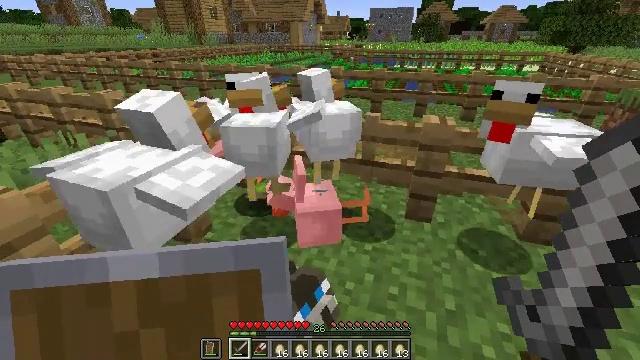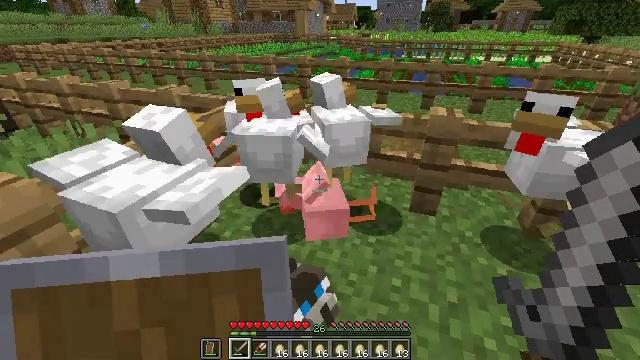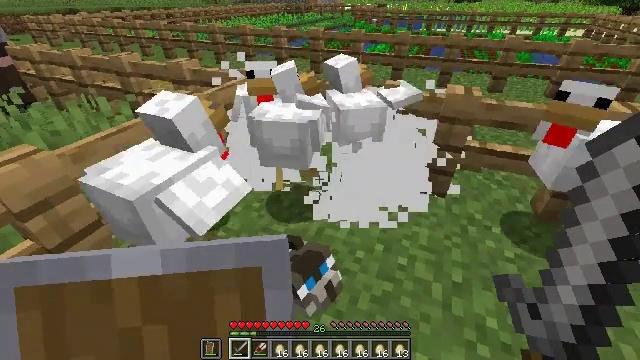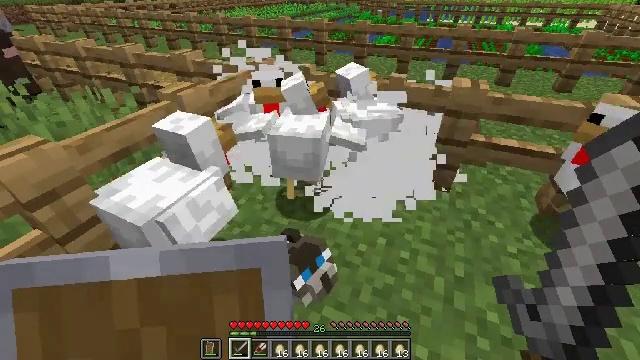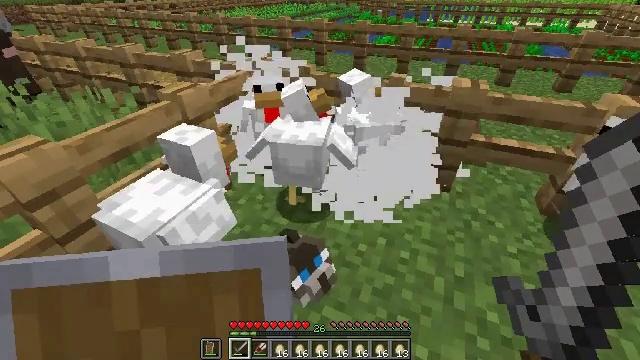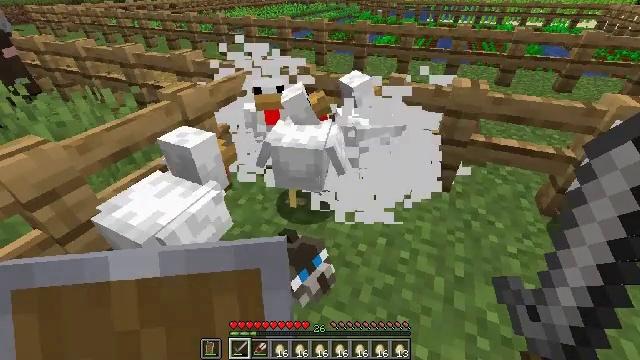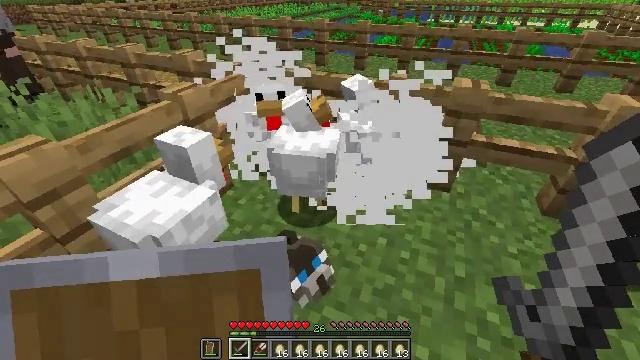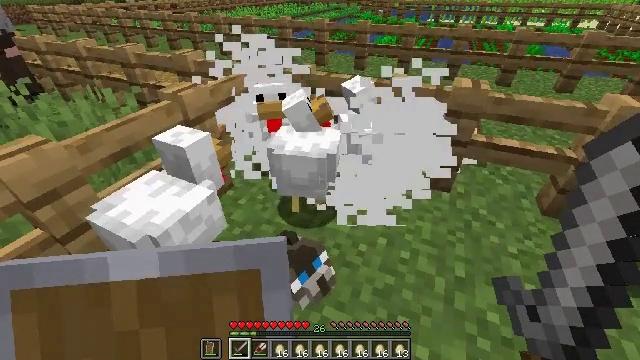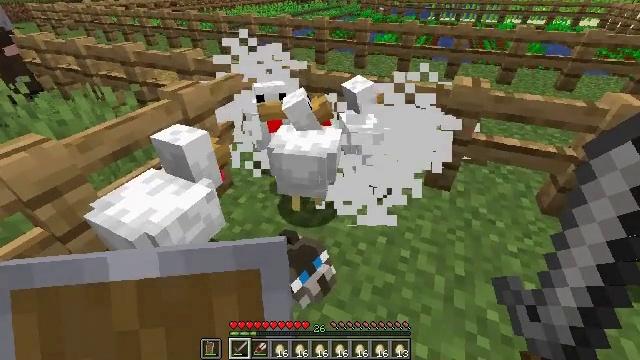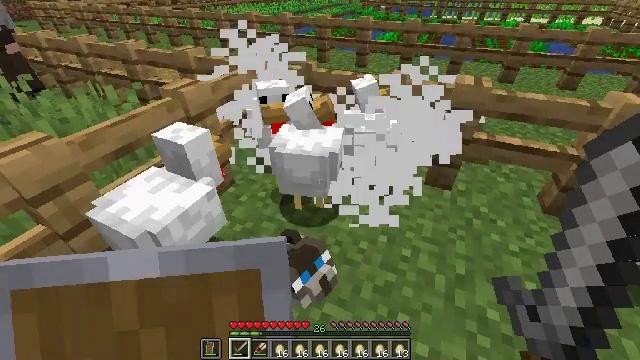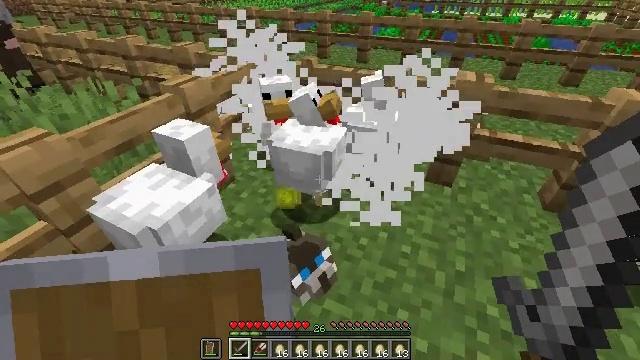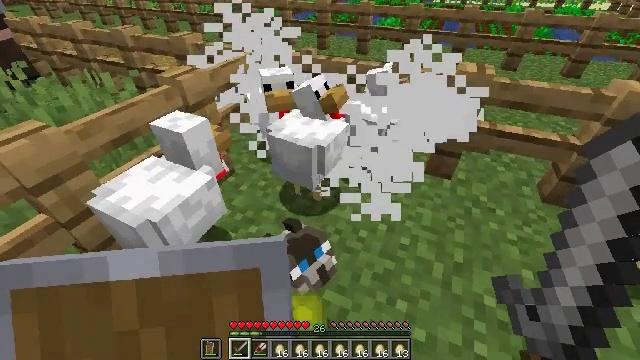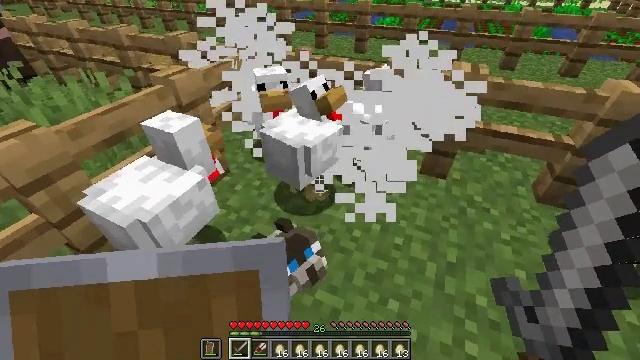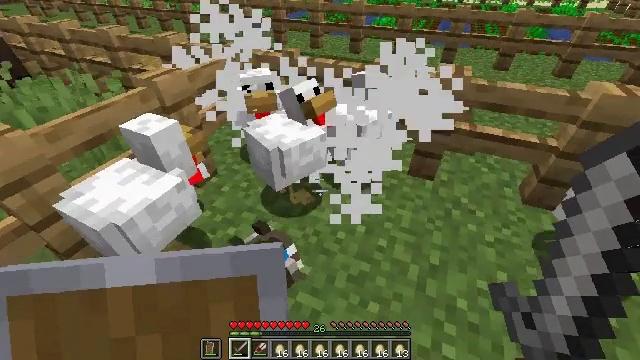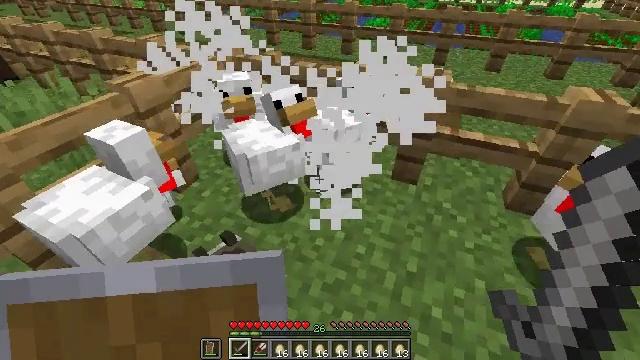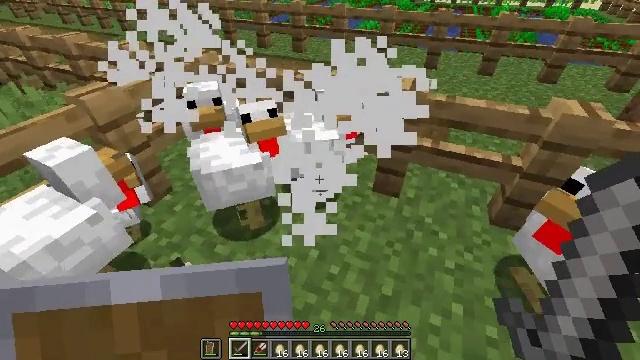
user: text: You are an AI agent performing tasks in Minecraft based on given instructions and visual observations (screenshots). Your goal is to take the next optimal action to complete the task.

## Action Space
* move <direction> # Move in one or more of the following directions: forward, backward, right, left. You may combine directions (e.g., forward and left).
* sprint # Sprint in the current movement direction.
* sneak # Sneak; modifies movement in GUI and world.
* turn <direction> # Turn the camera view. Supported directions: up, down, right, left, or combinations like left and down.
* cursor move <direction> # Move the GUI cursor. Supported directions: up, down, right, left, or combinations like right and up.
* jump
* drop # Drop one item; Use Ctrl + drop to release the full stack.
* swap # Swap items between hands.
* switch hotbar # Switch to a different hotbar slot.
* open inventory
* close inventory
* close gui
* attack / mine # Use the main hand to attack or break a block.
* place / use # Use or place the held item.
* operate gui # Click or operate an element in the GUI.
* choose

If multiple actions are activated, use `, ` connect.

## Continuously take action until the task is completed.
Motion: motion action
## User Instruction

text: Hunt a chicken.
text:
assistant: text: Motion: turn left and down
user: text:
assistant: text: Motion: turn left and down
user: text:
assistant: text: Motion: turn down
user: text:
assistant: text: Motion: no_op
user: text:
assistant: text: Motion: no_op
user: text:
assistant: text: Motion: no_op
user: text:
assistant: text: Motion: no_op
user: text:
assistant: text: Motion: no_op
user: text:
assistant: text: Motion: no_op
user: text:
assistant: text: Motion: no_op
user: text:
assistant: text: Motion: turn down
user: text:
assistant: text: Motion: move right
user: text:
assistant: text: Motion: move right
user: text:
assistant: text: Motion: move forward and move right
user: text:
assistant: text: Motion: move forward and move right
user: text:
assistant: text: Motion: move forward
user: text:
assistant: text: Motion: move forward, turn down
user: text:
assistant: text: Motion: move forward, turn left and down
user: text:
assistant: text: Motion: move forward and move left, turn down
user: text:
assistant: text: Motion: move forward and move left, turn down
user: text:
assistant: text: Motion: move left, turn right and down
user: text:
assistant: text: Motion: move left
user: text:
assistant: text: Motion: turn right
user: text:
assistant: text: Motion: turn right
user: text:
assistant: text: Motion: turn right
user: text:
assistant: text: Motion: turn right
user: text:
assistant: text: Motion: no_op
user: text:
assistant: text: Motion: no_op
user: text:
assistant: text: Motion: no_op
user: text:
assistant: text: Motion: attack / mine